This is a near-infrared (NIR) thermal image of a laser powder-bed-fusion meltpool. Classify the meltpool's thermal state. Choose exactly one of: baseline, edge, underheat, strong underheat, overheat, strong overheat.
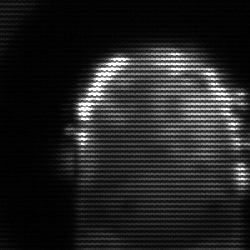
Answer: baseline